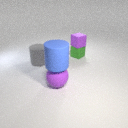
large purple rubber sphere below large blue rubber cylinder